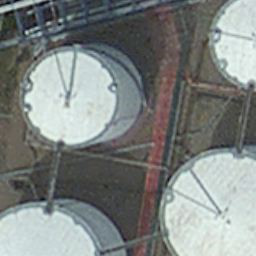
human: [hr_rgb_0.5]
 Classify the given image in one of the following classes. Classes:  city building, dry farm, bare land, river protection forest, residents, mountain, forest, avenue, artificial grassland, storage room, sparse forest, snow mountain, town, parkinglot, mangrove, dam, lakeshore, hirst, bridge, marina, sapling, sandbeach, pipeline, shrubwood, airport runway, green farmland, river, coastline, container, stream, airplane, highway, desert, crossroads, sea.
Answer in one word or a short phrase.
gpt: storage room